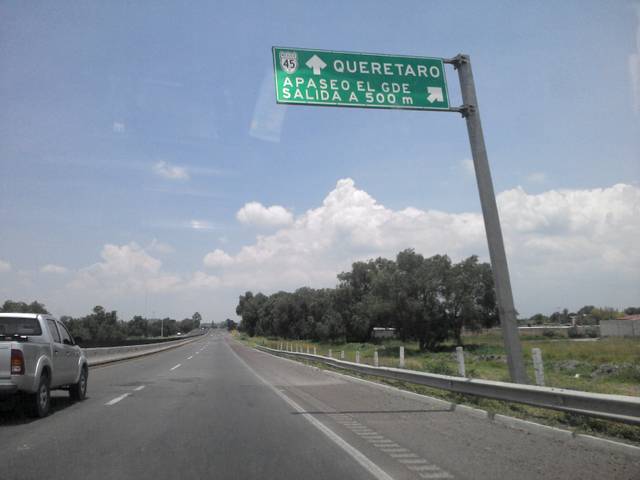
Region: Mexico
Coordinates: 20.534, -100.677